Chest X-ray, AP view. Patient: 41 years old, sex M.
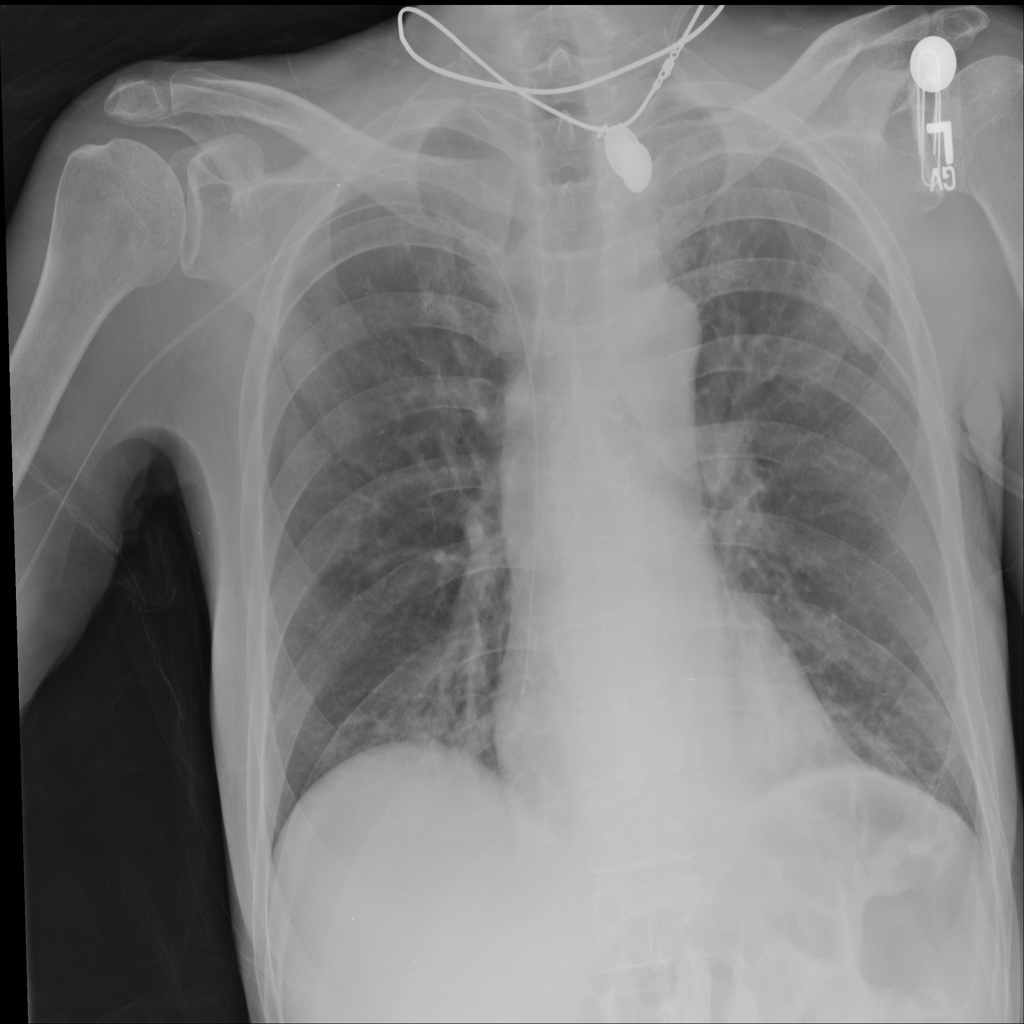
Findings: Infiltration